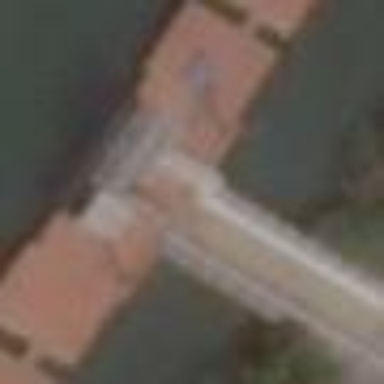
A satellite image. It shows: Dock by the waterway.